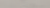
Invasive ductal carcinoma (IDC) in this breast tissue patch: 0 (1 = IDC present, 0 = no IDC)